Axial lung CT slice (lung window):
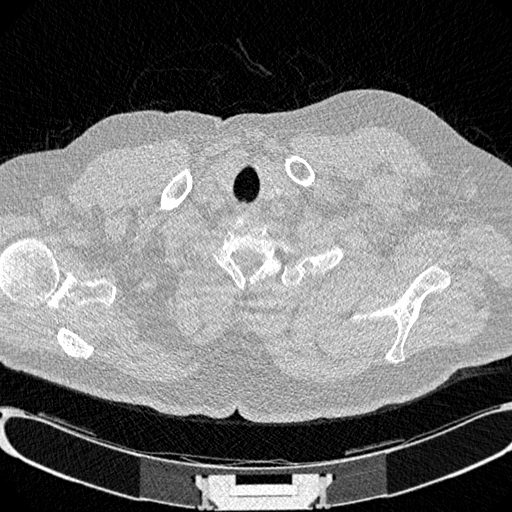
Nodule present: no